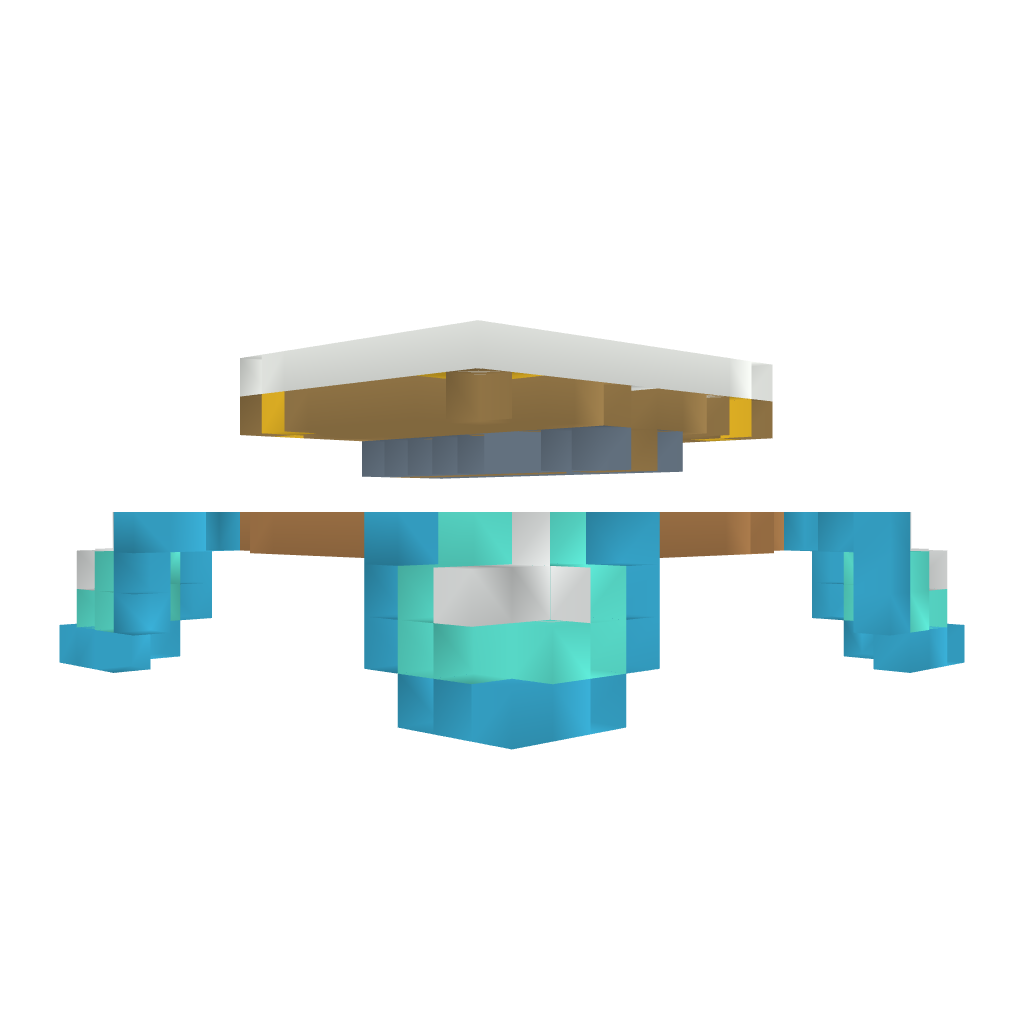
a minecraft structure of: Large Enchantment Table